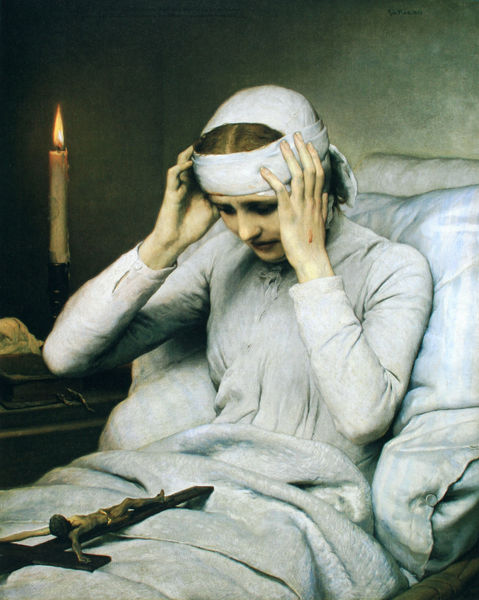
Titel: Die ekstatische Jungfrau (Anna) Katharina Emmerich
Künstler: Gabriel von Max
Standort: München
Institution: Bayerische Staatsgemäldesammlungen, Neue Pinakothek
Schlagwörter: folds, hands, oil, pillow, pillows, red, white, women, dress, face, female, gray, hair, lady, nose, painting, room, sit, sitting, wall, woman, yellow, bed, blanket, sheet, wooden, bett, hand, sad, frau, girl, head, death, eyes, light, shadow, dunkel, mouth, woamn, saint, cross, desk, statue, dead, injured, injury, schwarz, jesus, prayer, hospital, religion, cloth, fire, fingers, book, candle, christ, crucifix, ill, lips, part, gelb, christian, kerze, kreuz, bible, pray, realistic, guilt, flame, beten, weiß, confusion, hurt, pain, kleid, decke, despair, suffering, gemälde, malerei, holy, blood, christus, linen, candel, sick, sickness, corner, wounded, stigmata, kopf, brows, inri, gebet, bandage, elbow, meditation, crazy, upset, stains, pure, religon, intense, sin, elbows, wrap, wax, illness, kissen, patient, biedermaier, desperation, headache, warp, bedside, ache, gesus, christi, krankheit, nachttisch, verletzung, fürbitte, nachtgewand, stigma, woman in bed, cnadleholder, hospiz, krankenhaus, verwundet, verband, verletzt, bettlägrig